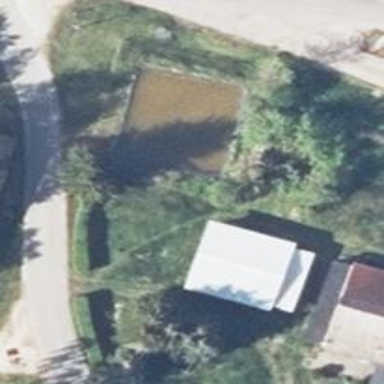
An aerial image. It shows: Fire water pond meant for emergency use.